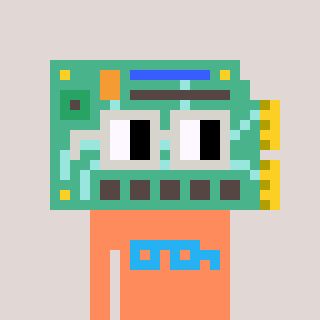
a pixel art character with square light gray glasses, a chipboard-shaped head and a peachy-colored body on a warm background